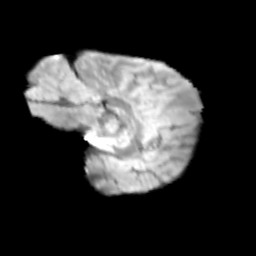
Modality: T2w
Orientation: sagittal
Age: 11
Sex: male
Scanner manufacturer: siemens
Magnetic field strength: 3 T
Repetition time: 3.8 s
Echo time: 0.07 s